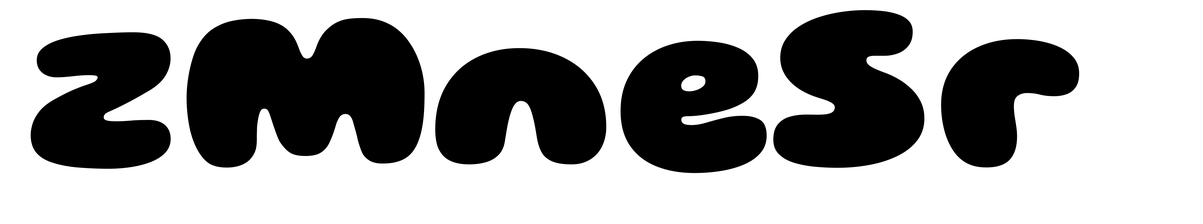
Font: Gluten_Black